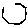
Label: hexagon